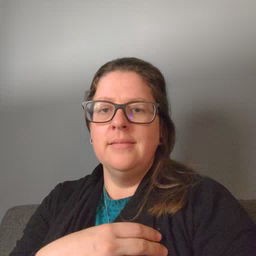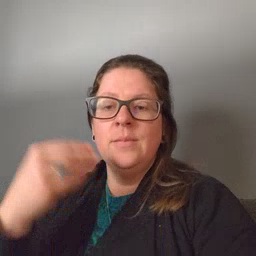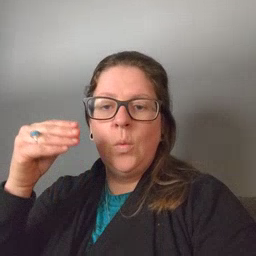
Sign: store